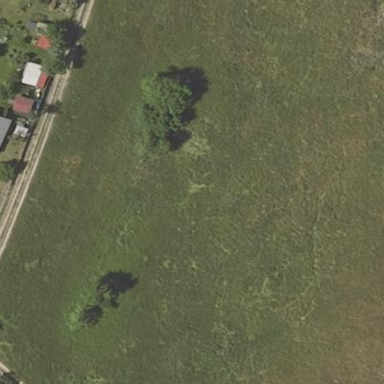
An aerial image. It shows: Beautiful meadow.